Question: I'm querying some products in SQLite database, but same base in 2 differents android's versions return differents values.
Select result in database.db3 using SQLite Expert:

I create this code after select, to test:
'''
if(cursor.moveToFirst()){
while(!cursor.isAfterLast()){
log("CDPROD:" + cursor.getString(cursor.getColumnIndex("CDPROD")));
cursor.moveToNext();
}
}
'''
Log Result in android 2.2:
'''
09-26 14:30:08.947: INFO/LOGG(20497): CDPROD:000000000000211934
09-26 14:30:08.967: INFO/LOGG(20497): CDPROD:000000000000211944
09-26 14:30:08.967: INFO/LOGG(20497): CDPROD:000000000000212020
09-26 14:30:08.967: INFO/LOGG(20497): CDPROD:000000000000212124
09-26 14:30:08.967: INFO/LOGG(20497): CDPROD:000000000000214280
09-26 14:30:08.967: INFO/LOGG(20497): CDPROD:000000000000212886
'''
Log Result in android 2.1:
'''
09-26 14:18:16.772: INFO/LOGG(1039): CDPROD:211934
09-26 14:18:16.772: INFO/LOGG(1039): CDPROD:211944
09-26 14:18:16.772: INFO/LOGG(1039): CDPROD:212020
09-26 14:18:16.772: INFO/LOGG(1039): CDPROD:212124
09-26 14:18:16.772: INFO/LOGG(1039): CDPROD:214280
09-26 14:18:16.772: INFO/LOGG(1039): CDPROD:212886
'''
This is a bug in Android??
Ty
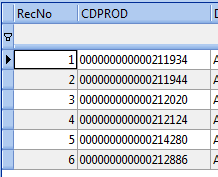
Answer: You need to use as the column type 'text' not 'string' or 'varchar' when you create your 'SQLiteTables'. It seems that if you put 'string' it will 'trim' your leading 'zeros'. Also see <URL>.
According to this <URL>, they have diffrent 'SQLite versions'.